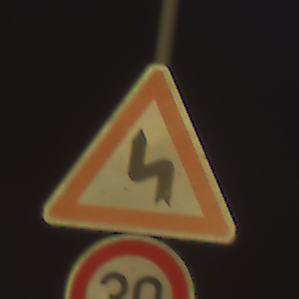
Verkehrszeichen: DoppelkurveZunaechstLinks
Zusatzzeichen unten: Geschwindigkeit30
Umgebung: Outdoor, Urban
Tageszeit: Night
Wetter: PartlyCloudy
Licht: Artificial
Jahreszeit: NotSpecified
Kontrast: HighContrast